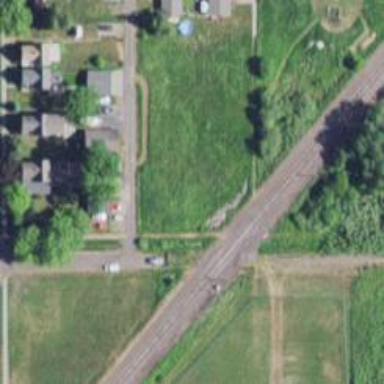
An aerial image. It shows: Railway crossing.